Interaction volume radius: 5 \u00c5
Interaction volume height: 25 \u00c5
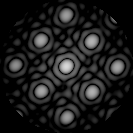
Disorder parameter: 0.05249